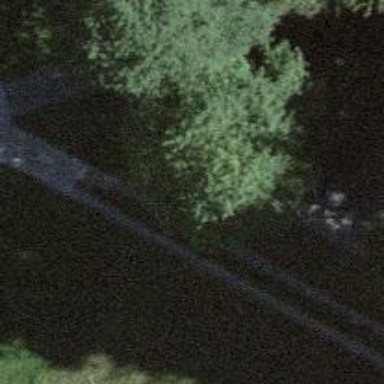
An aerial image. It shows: Red bench.